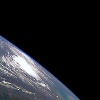
Label: space